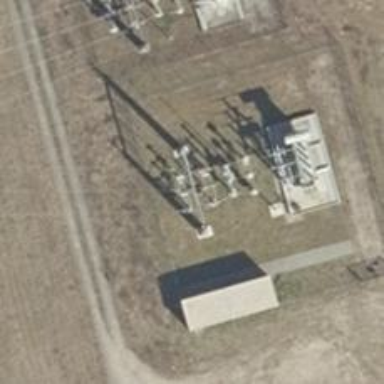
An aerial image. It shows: Three cables of power line.